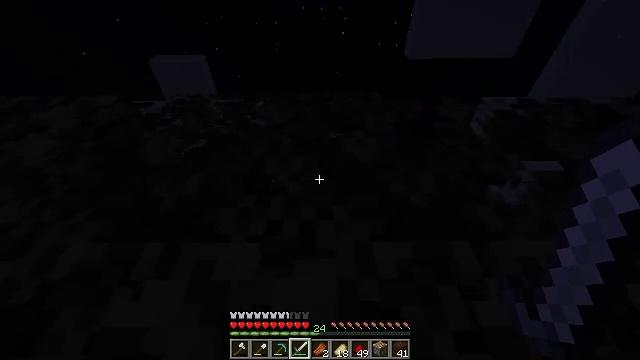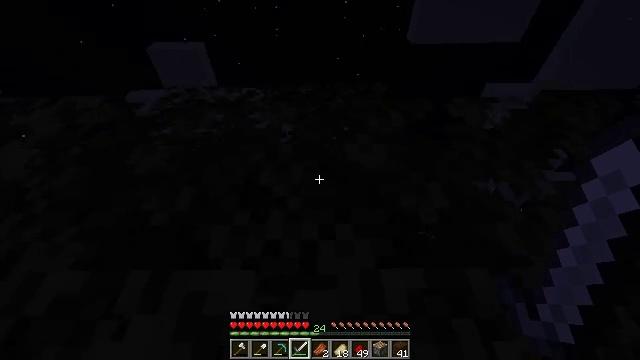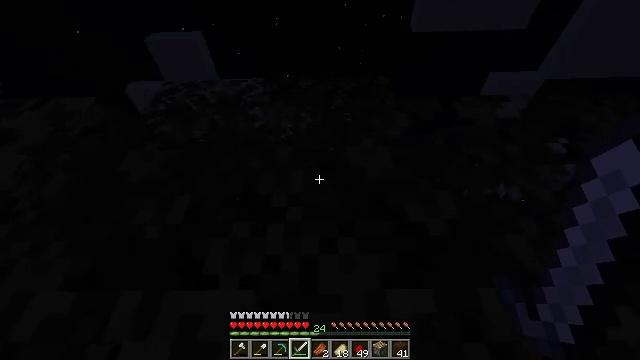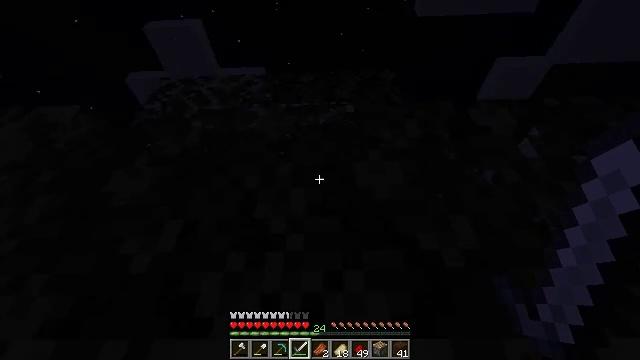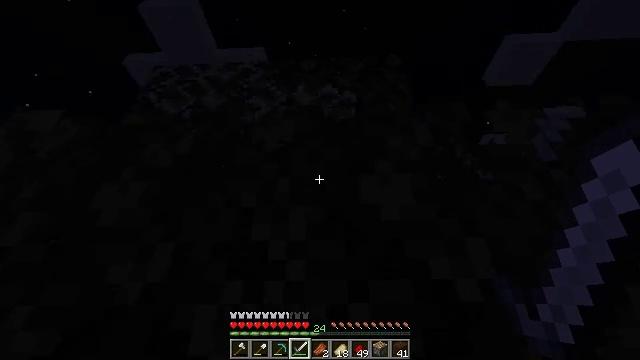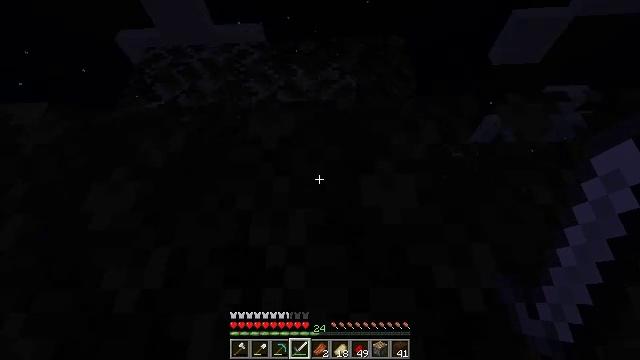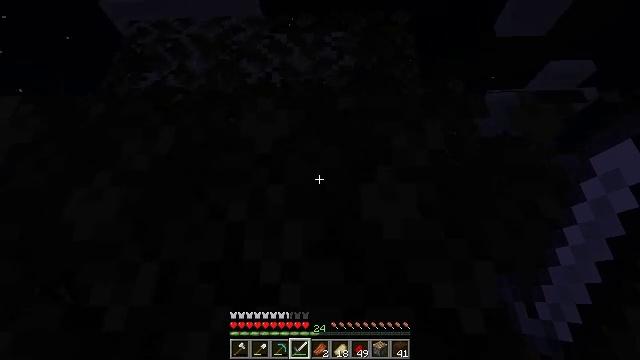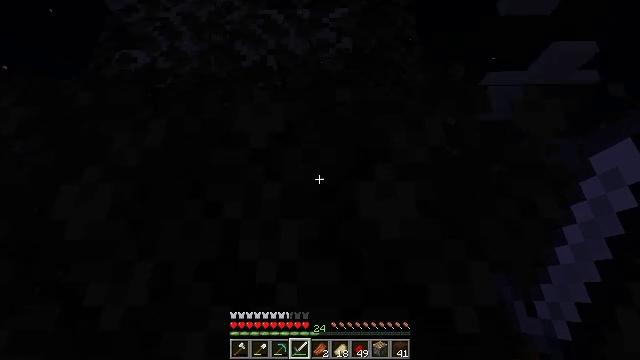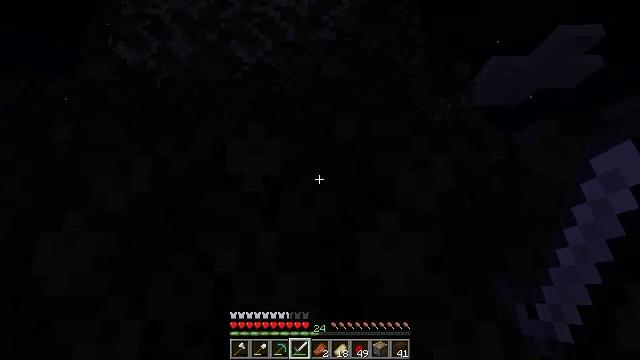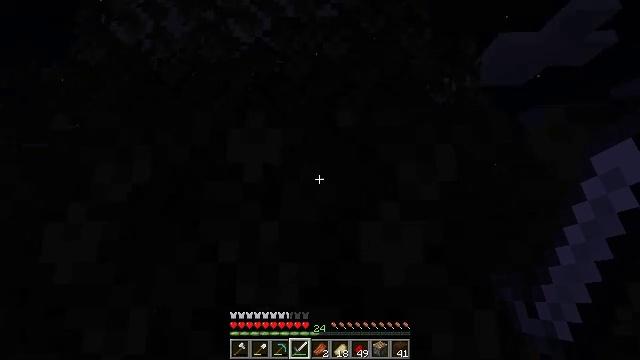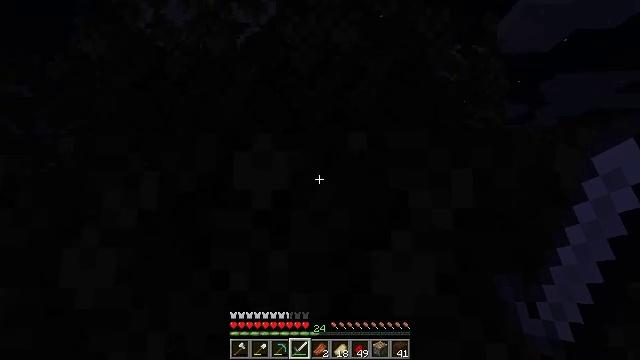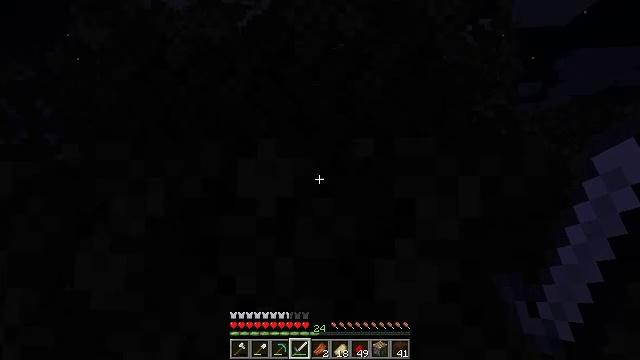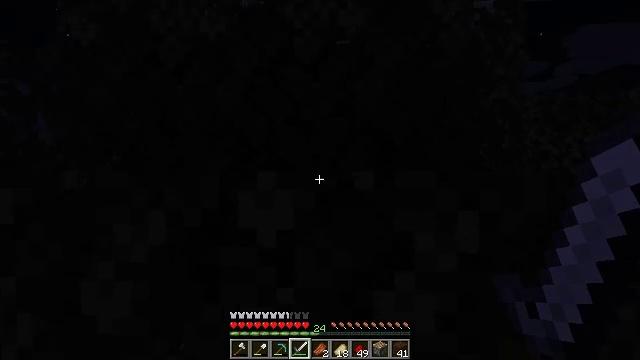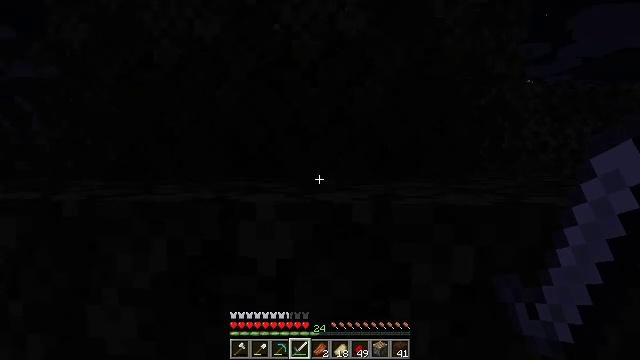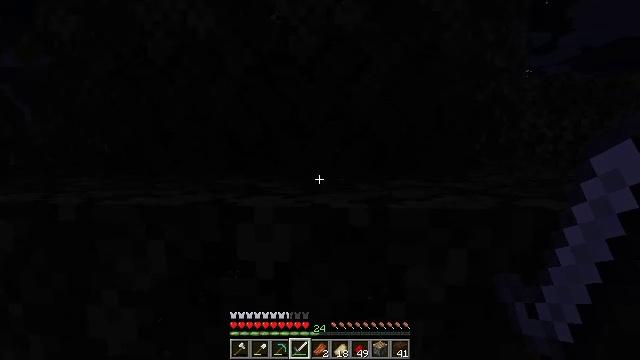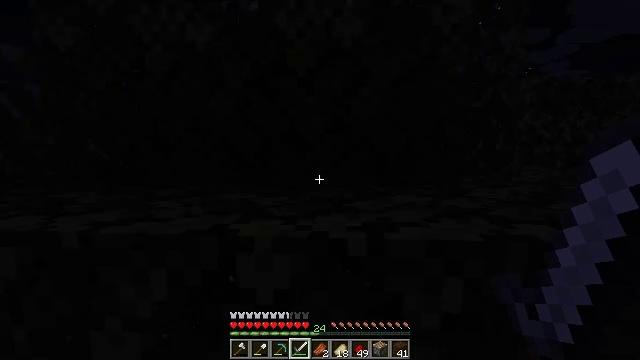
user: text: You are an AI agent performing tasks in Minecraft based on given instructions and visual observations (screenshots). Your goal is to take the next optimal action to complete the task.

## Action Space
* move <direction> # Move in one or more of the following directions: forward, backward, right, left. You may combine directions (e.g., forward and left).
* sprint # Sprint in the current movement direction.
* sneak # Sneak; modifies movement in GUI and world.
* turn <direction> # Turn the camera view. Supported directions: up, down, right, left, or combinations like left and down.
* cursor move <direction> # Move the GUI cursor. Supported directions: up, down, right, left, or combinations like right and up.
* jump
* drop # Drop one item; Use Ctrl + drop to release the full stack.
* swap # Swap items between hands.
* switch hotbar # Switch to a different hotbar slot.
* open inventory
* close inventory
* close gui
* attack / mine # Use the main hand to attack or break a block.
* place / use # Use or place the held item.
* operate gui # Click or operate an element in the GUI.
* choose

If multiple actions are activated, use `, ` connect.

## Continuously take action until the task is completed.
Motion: motion action
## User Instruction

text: Retrieve vines from walls or cliffs.
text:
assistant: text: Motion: turn down, jump
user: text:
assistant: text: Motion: turn down, jump
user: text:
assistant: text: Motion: turn down, jump
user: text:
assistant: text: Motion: turn down, jump
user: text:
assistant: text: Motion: turn down, jump
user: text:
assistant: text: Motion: turn down, jump
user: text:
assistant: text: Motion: turn down, jump
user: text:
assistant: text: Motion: turn down, jump
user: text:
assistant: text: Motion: turn down, jump
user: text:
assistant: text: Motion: turn left and down, jump
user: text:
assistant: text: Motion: turn left and down, jump
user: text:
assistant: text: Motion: turn down, jump
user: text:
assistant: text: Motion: turn down, jump
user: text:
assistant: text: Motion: turn down, jump
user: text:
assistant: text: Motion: jump
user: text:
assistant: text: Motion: jump
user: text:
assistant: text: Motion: jump
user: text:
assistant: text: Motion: jump
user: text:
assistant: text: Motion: move forward, jump
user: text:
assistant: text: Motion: move forward, jump
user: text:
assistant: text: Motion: move forward, jump
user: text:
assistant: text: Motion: move forward, jump
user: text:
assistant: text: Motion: move forward, jump
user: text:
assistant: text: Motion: move forward, jump
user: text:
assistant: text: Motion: move forward, jump
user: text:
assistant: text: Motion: move forward, jump
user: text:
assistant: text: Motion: move forward, jump
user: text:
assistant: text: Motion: move forward, jump
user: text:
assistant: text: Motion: move forward, jump
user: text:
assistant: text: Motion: move forward, jump